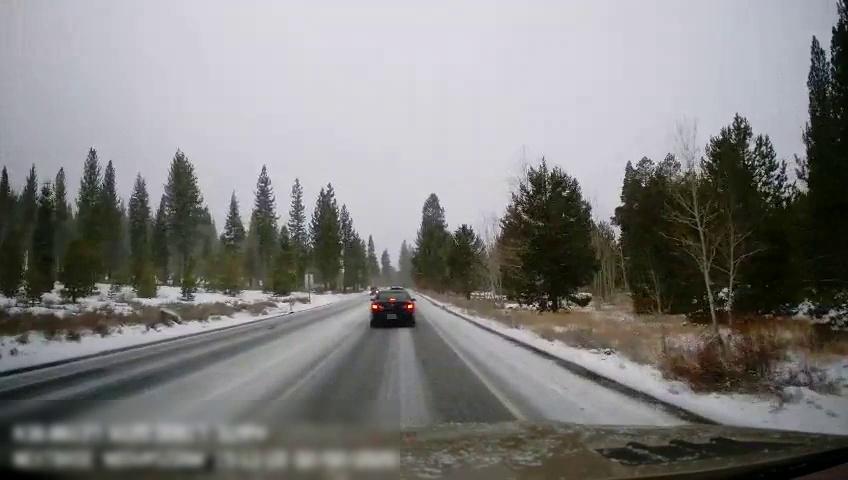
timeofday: Day
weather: Snowy
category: Drivable Space
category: Vehicles | SUV
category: Vehicles | Car
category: Vehicles | Car